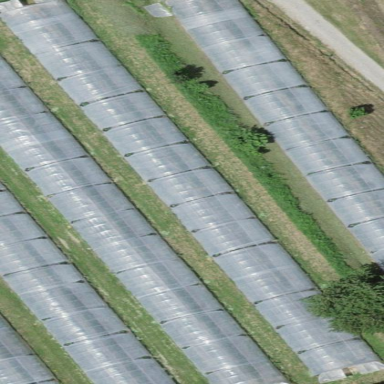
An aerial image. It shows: Greenhouse.